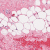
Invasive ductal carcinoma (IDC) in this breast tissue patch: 0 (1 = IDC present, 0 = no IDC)